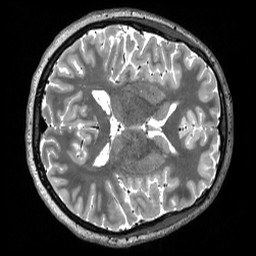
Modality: T2w
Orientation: axial
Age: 22
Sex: female
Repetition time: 3.2 s
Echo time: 0.563 s